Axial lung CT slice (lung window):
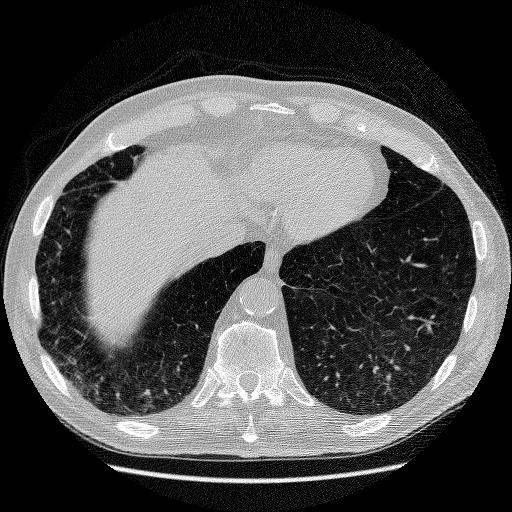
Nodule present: no